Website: macys
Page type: payment
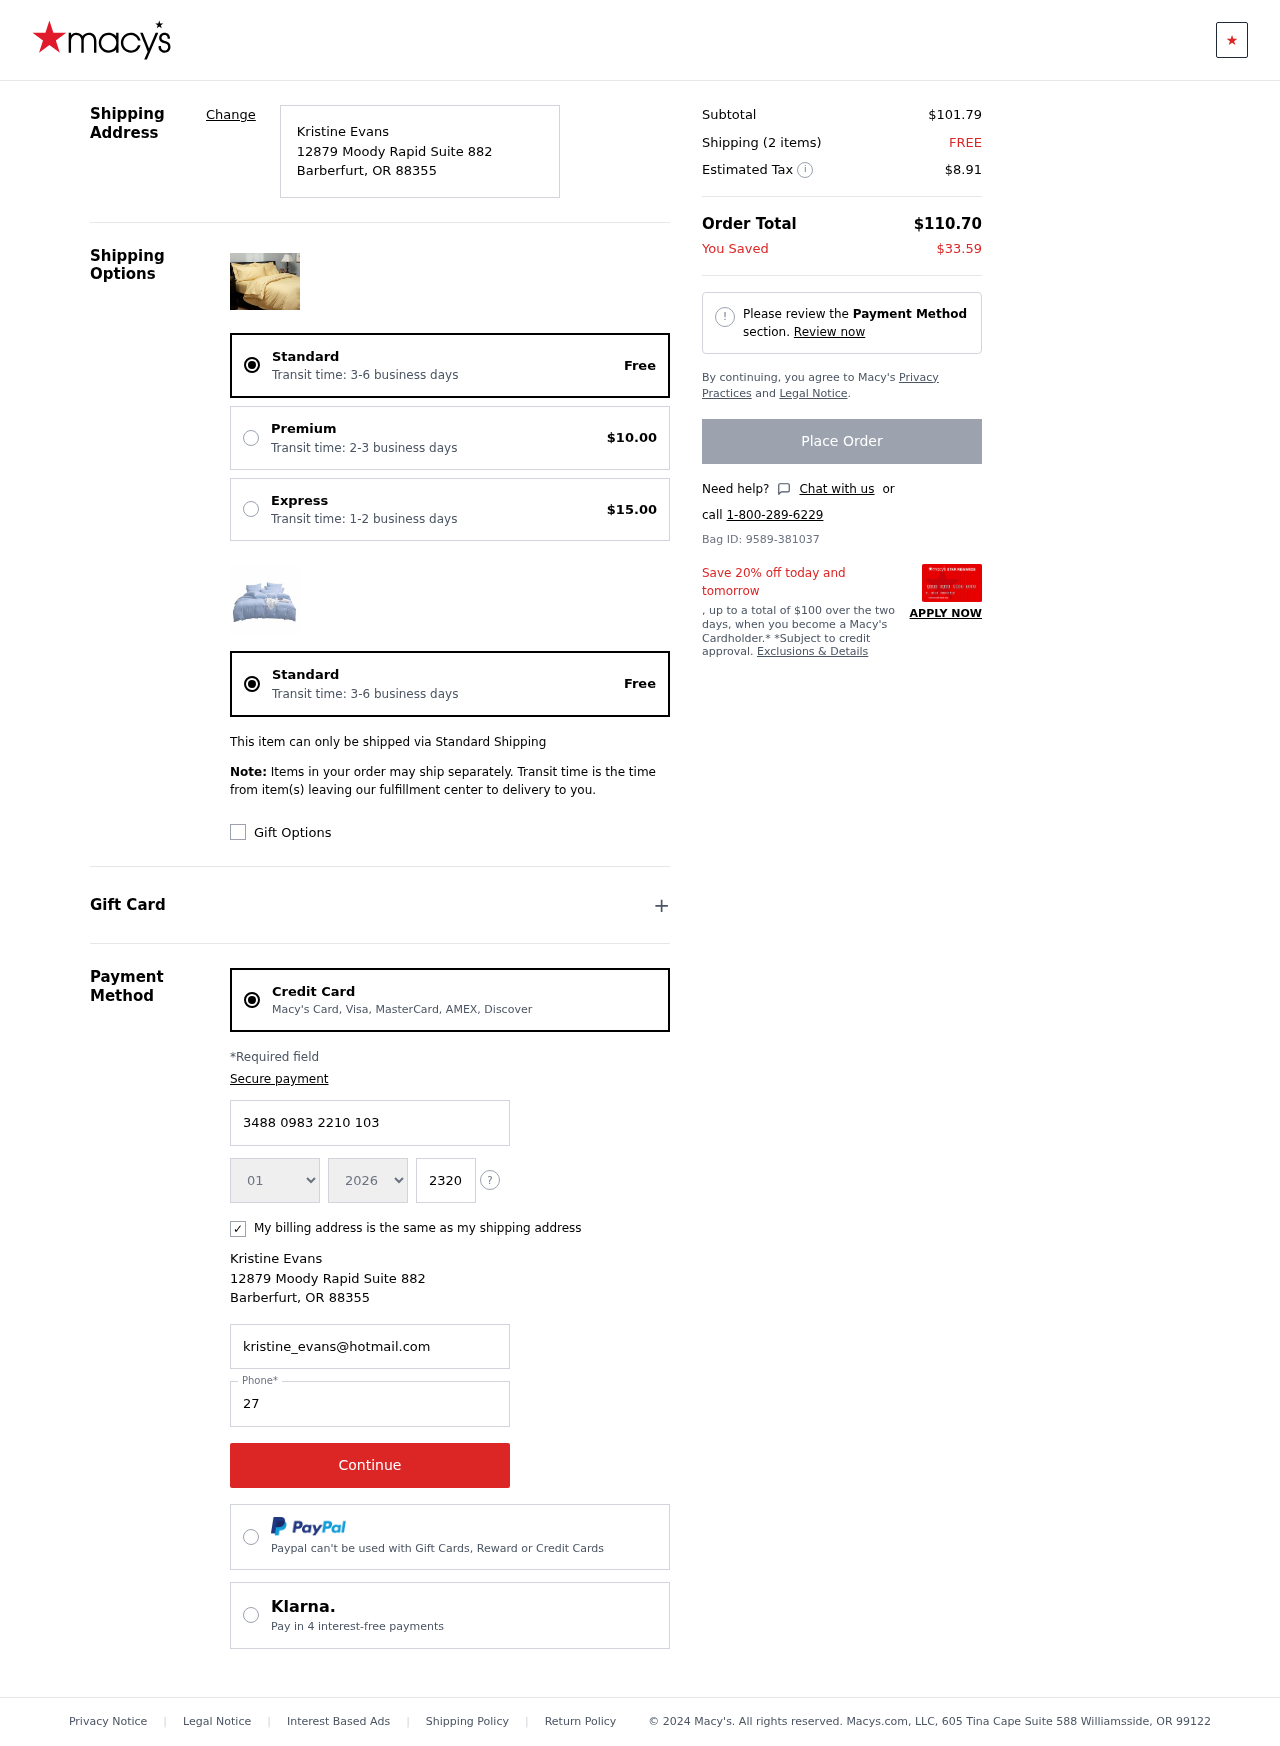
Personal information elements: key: PII_CARD_CVV
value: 2320
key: PII_CARD_EXPIRY_MONTH
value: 01
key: PII_CARD_EXPIRY_YEAR
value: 26
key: PII_CARD_NUMBER
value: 3488 0983 2210 103
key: PII_CITY
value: Barberfurt
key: PII_EMAIL
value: kristine_evans@hotmail.com
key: PII_FULLNAME
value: Kristine Evans
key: PII_PHONE
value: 2713472463
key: PII_POSTCODE
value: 88355
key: PII_STATE_ABBR
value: OR
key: PII_STREET
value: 12879 Moody Rapid Suite 882
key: PII_FULLNAME2
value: Kristine Evans
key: PII_CITY2
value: Barberfurt
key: PII_STATE_ABBR2
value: OR
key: PII_POSTCODE_FULL
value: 88355
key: PII_POSTCODE_NUMERIC
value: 88355
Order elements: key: ORDER_DELIVERY_DATE
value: Transit time: 3-6 business days
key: ORDER_SHIPPING_STANDARD
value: Free
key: ORDER_SHIPPING_PREMIUM
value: $10.00
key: ORDER_SHIPPING_EXPRESS
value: $15.00
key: ORDER_DELIVERY_DATE2
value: Transit time: 3-6 business days
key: ORDER_SHIPPING_STANDARD2
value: Free
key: ORDER_SUBTOTAL
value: $101.79
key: ORDER_NUM_ITEMS
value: Shipping (2 items)
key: ORDER_SHIPPING_COST
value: FREE
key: ORDER_TAX
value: $8.91
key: ORDER_TOTAL
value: $110.70
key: ORDER_SAVINGS
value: $33.59
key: ORDER_ID
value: Bag ID: 9589-381037